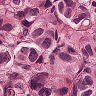
Metastatic tissue present: yes